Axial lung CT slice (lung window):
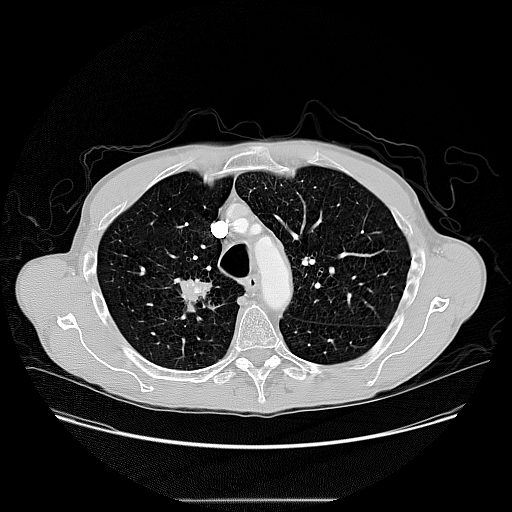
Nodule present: yes
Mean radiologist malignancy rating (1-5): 4.75